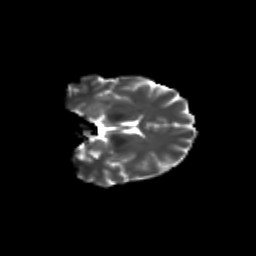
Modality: T2w
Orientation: coronal
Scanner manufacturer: siemens
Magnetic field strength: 3 T
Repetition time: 9.2 s
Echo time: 0.084 s